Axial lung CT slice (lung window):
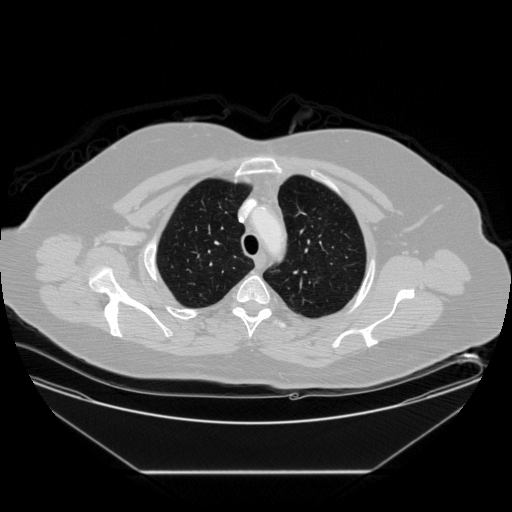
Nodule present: no